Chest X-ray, AP view. Patient: 54 years old, sex M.
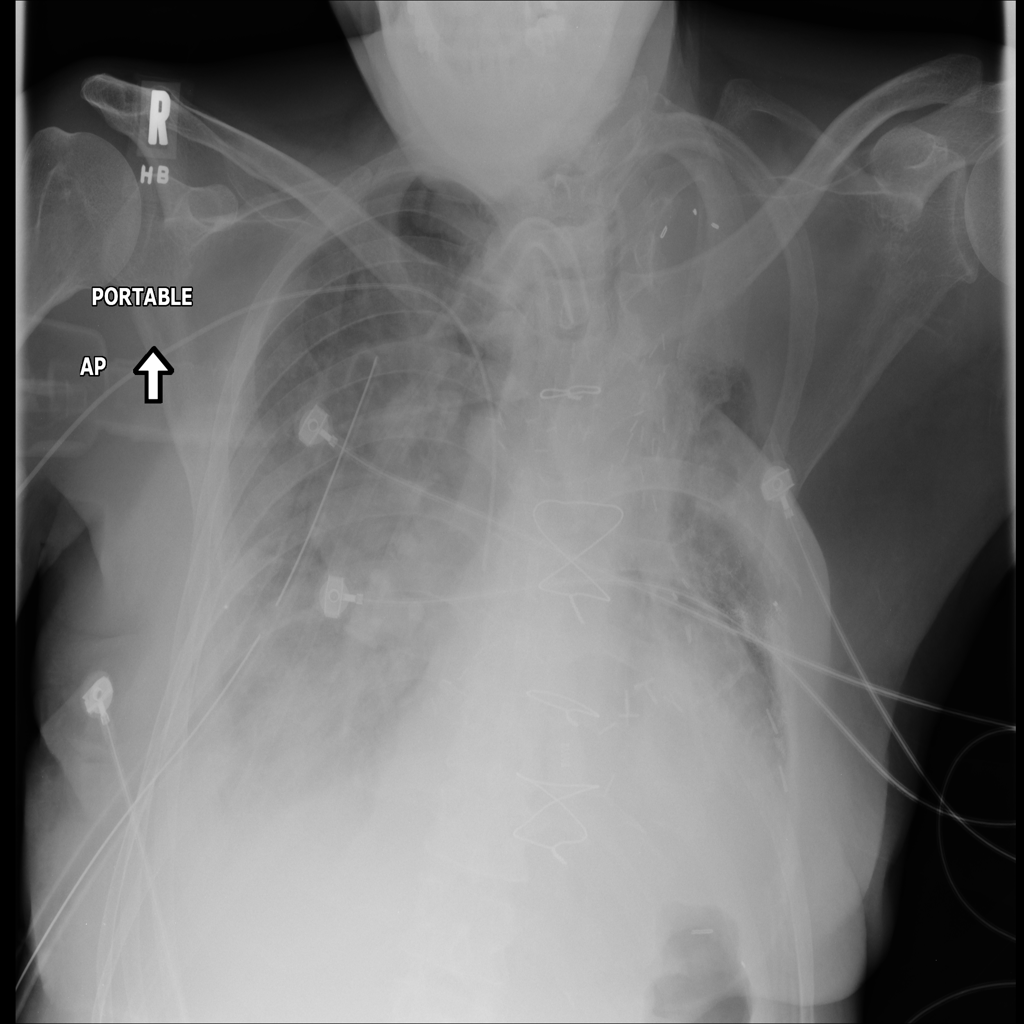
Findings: Infiltration, Mass